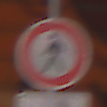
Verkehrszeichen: VerbotFussgaenger
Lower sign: RichtungsangabeDurchPfeile5
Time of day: MorningAfternoon
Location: Outdoor (Urban)
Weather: Clear
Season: NotSpecified
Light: Natural